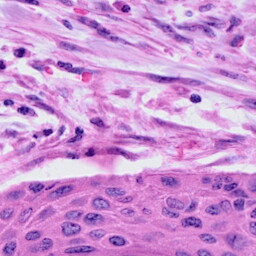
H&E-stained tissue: Cervix